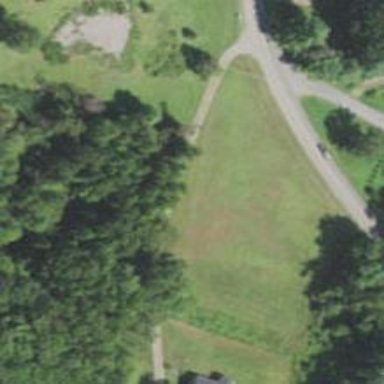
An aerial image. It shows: Driveway.